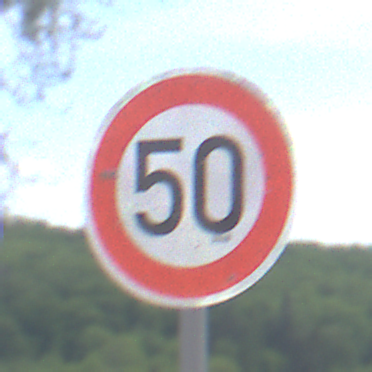
Verkehrszeichen: Geschwindigkeit50
Umgebung: Outdoor, RoadRail
Tageszeit: Midday
Wetter: PartlyCloudy
Licht: Natural
Jahreszeit: NotSpecified
Kontrast: LowContrast